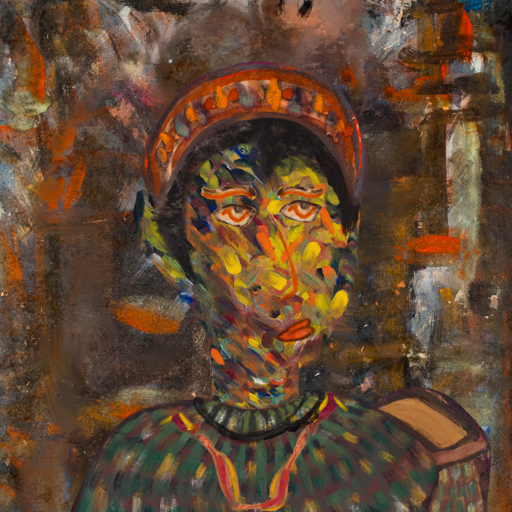
Background: GypsyQueen, Head And Neck Side: An_Impression, Face Side: Experience, Bust: After_Raid, Hair Side: Roy_Bahadur, Head Accessory: Hypocrite, Second Necklace: Gypsy_Mother_1, Necklace: Orphan, Baby: Blank